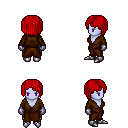
a pixel art fantasy rpg character, female body template, dark elf, purple skin, brown robe, metal pants, red pageboy hairstyle, metal gloves, metal boots, four views (front, back, left, right), 2x2 character sprite sheet, small pixel art, hard edges, no anti-aliasing